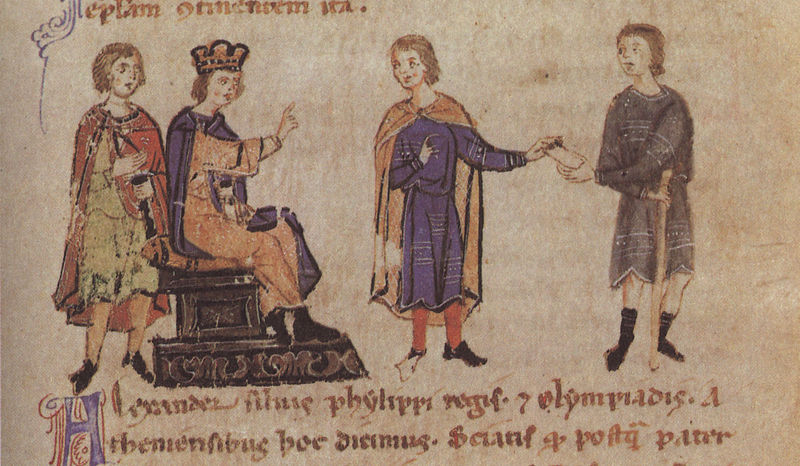
Titel: Alexanderroman
Institution: Leipzig, Stadtbibliothek
Schlagwörter: blau, gemälde, hand, kopf, mann, umhang, grün, menschen, sitzen, braun, finger, geste, haar, männer, reden, schwarz, rot, gespräch, ornament, arm, halten, stehen, bild, mantel, sitzend, krone, stock, beine, schrift, schuhe, stab, könig, thron, sprechen, detail, verzierung, zeigen, bauer, buch, linie, geben, seite, illustration, text, buchstaben, initiale, mäntel, buchseite, schnörkel, brief, mittelalter, übergabe, fresko, bote, latein, lateinisch, schirft, berater, felcken, buchmalerei, erhobener zeigefinger, mahnen